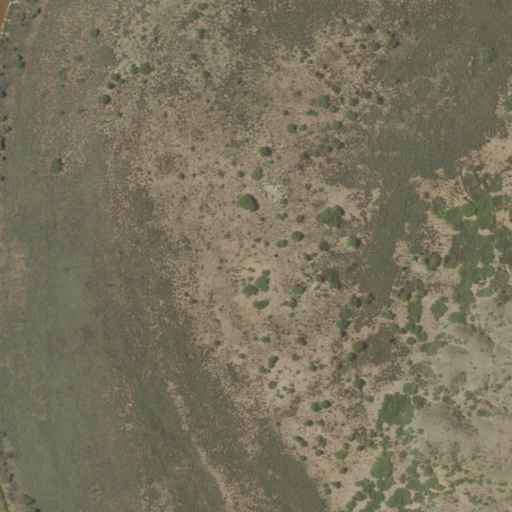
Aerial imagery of plain(s) in New Mexico named Pump Flat containing shrub, woody wetlands, and grassland